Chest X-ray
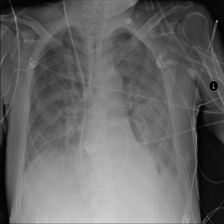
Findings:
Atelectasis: negative
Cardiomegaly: negative
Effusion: negative
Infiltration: negative
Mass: negative
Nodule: negative
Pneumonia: negative
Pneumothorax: negative
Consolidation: negative
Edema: negative
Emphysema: negative
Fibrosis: negative
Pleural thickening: negative
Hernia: negative